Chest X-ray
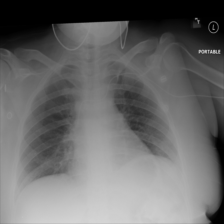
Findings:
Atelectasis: negative
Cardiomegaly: negative
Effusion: negative
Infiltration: negative
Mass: positive
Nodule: negative
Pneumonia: negative
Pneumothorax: negative
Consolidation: negative
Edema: negative
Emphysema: negative
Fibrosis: negative
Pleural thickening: negative
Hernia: negative